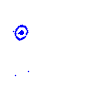
Particle: electron